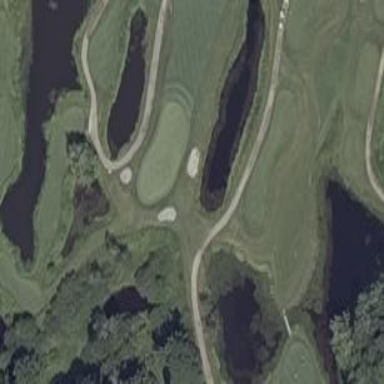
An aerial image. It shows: Water hazard in golf course. The hazard is natural water feature.